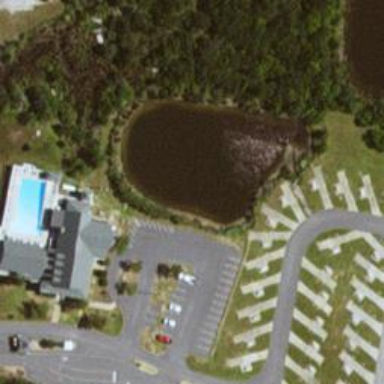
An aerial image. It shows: Pond surrounded by natural water.